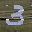
Label: 3